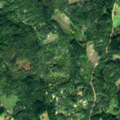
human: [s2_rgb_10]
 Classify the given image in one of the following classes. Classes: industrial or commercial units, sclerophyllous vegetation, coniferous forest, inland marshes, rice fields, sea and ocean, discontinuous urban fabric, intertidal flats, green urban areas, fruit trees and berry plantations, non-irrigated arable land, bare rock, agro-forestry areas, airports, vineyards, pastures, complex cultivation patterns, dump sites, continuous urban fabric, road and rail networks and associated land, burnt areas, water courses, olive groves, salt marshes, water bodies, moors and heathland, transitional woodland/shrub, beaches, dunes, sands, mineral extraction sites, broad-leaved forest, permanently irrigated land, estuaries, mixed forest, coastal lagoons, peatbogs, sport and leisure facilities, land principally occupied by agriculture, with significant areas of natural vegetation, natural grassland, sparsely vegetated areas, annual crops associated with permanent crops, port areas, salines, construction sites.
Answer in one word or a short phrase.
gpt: non-irrigated arable land, land principally occupied by agriculture, with significant areas of natural vegetation, coniferous forest, mixed forest